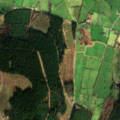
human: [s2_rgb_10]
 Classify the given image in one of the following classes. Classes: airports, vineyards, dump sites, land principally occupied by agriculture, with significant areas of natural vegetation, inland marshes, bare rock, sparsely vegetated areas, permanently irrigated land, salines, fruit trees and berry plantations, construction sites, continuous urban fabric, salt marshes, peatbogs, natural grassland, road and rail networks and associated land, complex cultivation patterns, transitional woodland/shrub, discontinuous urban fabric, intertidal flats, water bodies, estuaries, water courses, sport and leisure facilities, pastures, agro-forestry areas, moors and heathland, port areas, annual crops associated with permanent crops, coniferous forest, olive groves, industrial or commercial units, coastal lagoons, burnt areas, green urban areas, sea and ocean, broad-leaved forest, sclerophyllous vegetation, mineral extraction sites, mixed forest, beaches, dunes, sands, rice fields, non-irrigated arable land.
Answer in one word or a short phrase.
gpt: pastures, coniferous forest